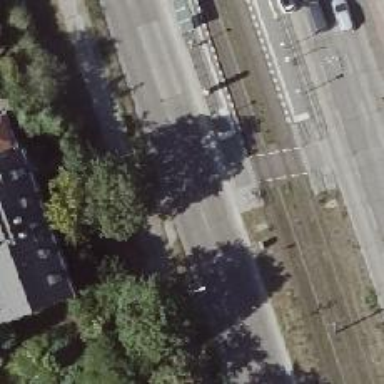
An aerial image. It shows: Unmarked crossing on asphalt footway.